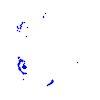
Particle: proton